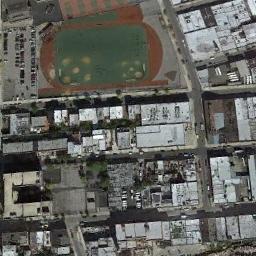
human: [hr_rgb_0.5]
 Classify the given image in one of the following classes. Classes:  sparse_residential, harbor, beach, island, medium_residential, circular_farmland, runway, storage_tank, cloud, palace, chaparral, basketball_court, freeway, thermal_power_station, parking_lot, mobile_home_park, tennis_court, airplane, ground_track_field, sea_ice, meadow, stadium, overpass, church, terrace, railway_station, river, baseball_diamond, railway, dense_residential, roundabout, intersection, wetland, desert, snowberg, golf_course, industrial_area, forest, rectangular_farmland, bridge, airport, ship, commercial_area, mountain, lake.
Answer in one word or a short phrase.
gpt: ground_track_field